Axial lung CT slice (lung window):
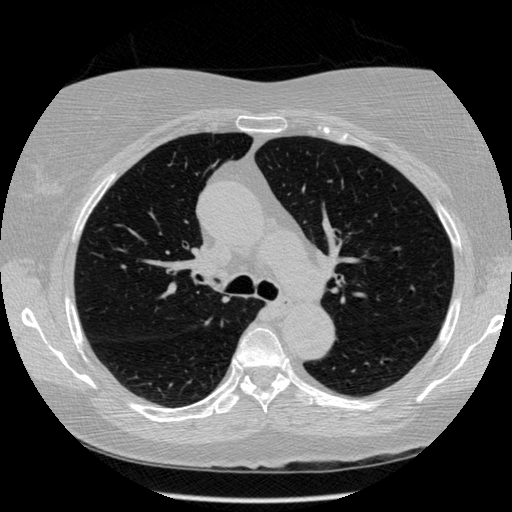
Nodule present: no